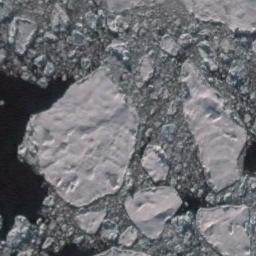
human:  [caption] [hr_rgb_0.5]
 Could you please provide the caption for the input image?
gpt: There are many ice on the dark blue sea .

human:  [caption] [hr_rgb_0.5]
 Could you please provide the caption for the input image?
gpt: A huge block of ice of countless sizes of ice floats on the blue sea, Covering the sea .

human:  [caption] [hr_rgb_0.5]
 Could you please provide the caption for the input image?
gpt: Several large pieces of sea ice and a lot of small pieces of sea ice gather together .

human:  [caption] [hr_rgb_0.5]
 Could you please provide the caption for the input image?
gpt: The sea is surrounded by sea ice .

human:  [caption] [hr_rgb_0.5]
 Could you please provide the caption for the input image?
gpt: There are many sea ice linked into sheets .